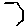
Label: hexagon